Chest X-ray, PA view. Patient: 77 years old, sex F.
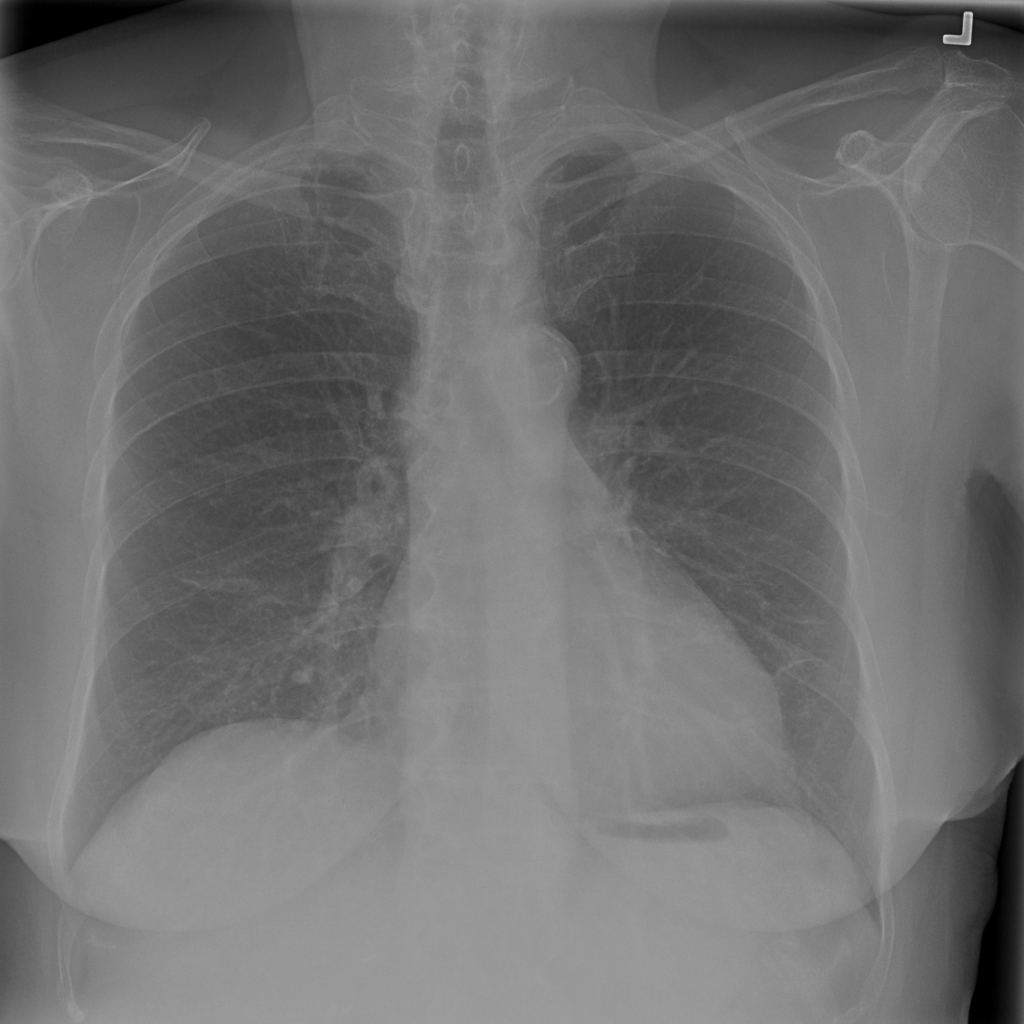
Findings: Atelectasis